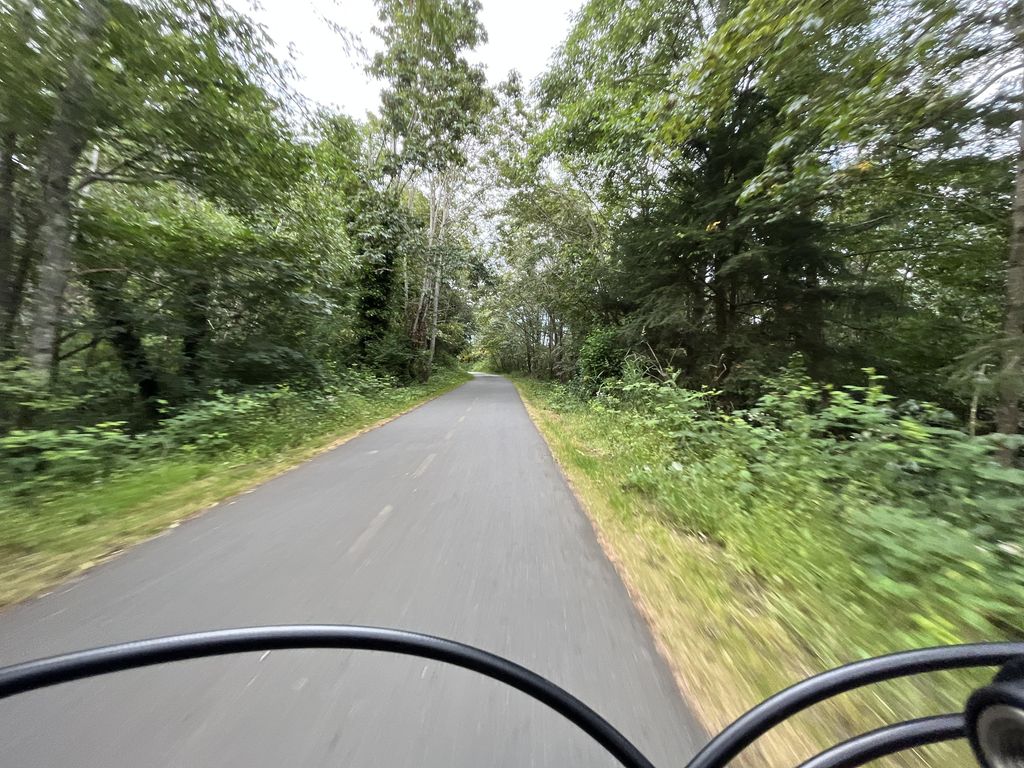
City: victoria